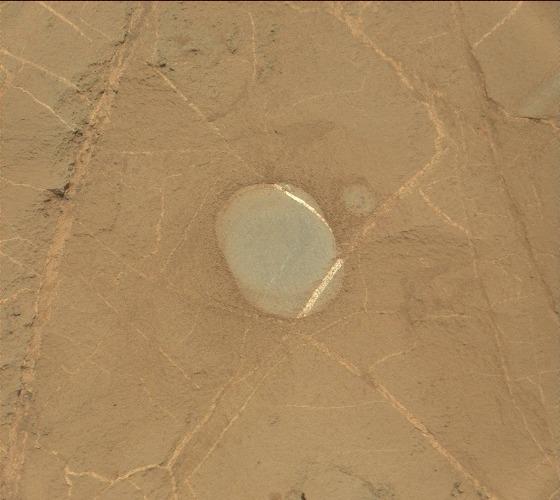
Terrain classes present: Background, Gravel / Sand / Soil